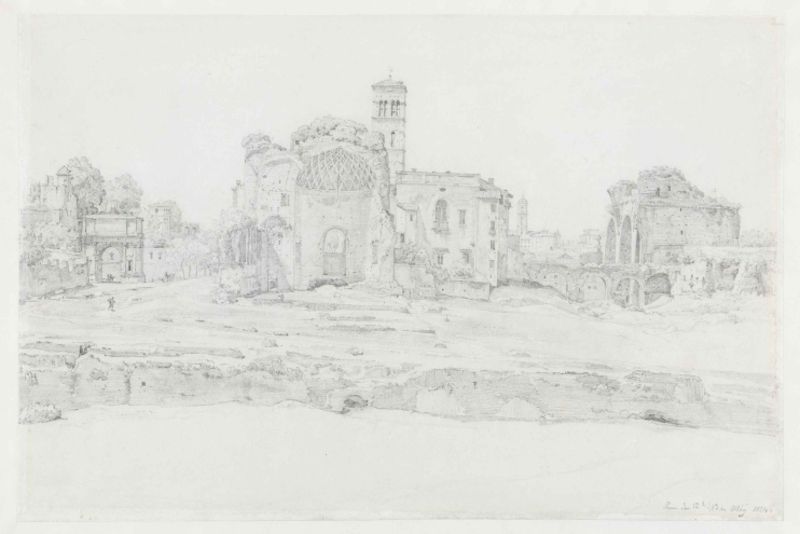
Titel: Tempel der Vesta, Titusbogen und Maxentiusbasilika in Rom
Künstler: Ernst Fries
Standort: Karlsruhe
Institution: Staatliche Kunsthalle Karlsruhe
Schlagwörter: baum, felsen, himmel, schatten, wasser, weiß, bäume, fluss, kirchturm, landschaft, menschen, see, stadt, teich, ufer, fenster, grau, licht, schwarz, skizze, straße, säule, säulen, tür, zeichnung, dach, gebäude, gras, haus, weg, wiese, alt, architektur, blass, mensch, stein, steine, signatur, bach, erde, häuser, natur, weide, brücke, gebüsch, kirche, pflanzen, traurig, wald, turm, stilleben, terrasse, bogen, italien, studie, fels, verlassen, dorf, mauer, allee, grafik, schlucht, platz, rundbogen, kuppel, querformat, treppe, stufen, langweilig, tor, stadtansicht, bögen, eingang, arkade, ruine, gewölbe, antike, unterschrift, burg, glockenturm, kloster, kreuz, moschee, tumr, türme, steinbrücke, dom, urlaub, schwarz-weiß, schraffur, stich, bleistift, ruinen, kacheln, entwurf, kathedrale, rom, gemäuer, portal, tore, kalotte, bewachsen, mauern, antik, apsis, kapelle, landscahft, graben, tempel, weich, bau, verfallen, römisch, forum, forum romanum, campanile, tiber, basilika, triumphbogen, minarett, kriche, bauwerke, überwuchert, thermen, doppelfenster, grafi, ausgrabung, gra, trist, bedauern, hundertwasser, landschafr, ostia, ch, 1520, rim, triumpfpforte, tempel der venus, termen